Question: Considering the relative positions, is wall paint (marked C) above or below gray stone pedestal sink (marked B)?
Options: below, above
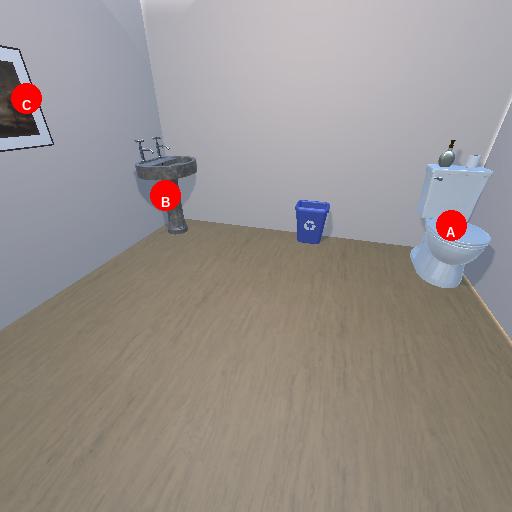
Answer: below